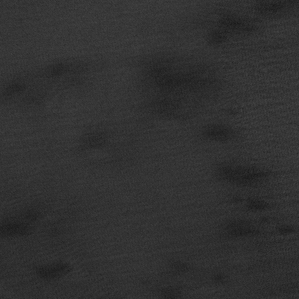
Label: frost